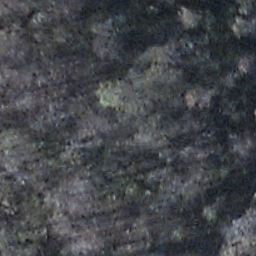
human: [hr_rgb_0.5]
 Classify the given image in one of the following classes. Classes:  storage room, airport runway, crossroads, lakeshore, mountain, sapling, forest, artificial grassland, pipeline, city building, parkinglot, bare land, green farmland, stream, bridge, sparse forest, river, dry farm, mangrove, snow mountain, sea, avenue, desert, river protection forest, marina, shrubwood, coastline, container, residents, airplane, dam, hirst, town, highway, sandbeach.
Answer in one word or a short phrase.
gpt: shrubwood